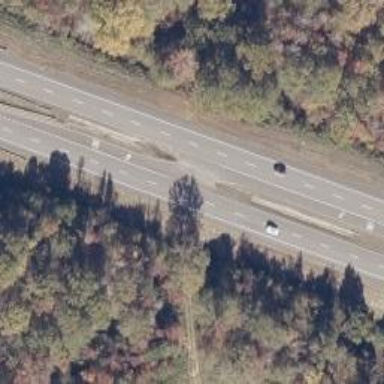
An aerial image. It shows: Trunk link highway.